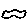
Label: cloud